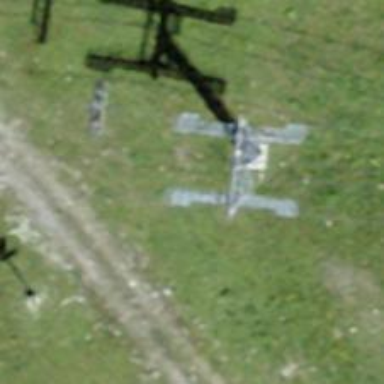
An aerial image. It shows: Pylon for aerialway.